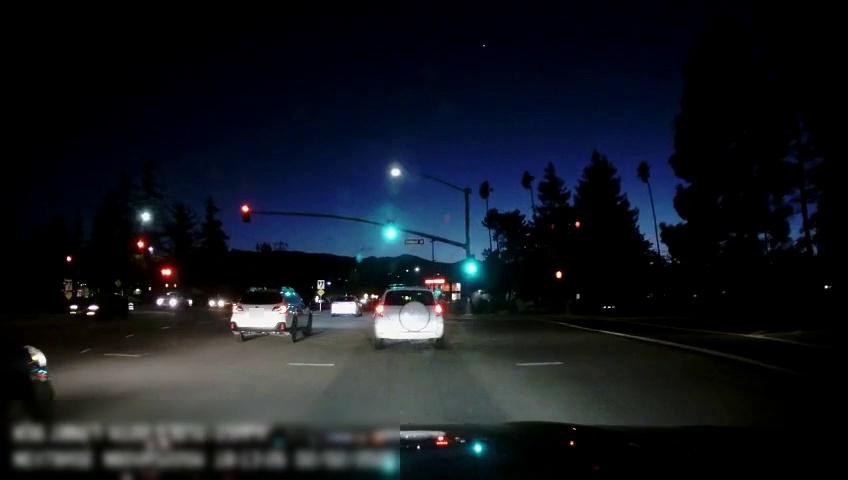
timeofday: Night
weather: Other
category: Drivable Space
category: Vehicles | SUV
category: Vehicles | Truck
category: Vehicles | Car
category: Vehicles | SUV
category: Vehicles | SUV
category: Vehicles | Truck
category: Vehicles | SUV
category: Lanes | Alternate Lane
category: Lanes | Alternate Lane
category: Traffic | Lights
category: Traffic | Lights
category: Traffic | Lights
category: Traffic | Lights
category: Traffic | Lights
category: Traffic | Signs
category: Traffic | Lights
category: Traffic | Signs
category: Traffic | Lights
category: Traffic | Lights
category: Traffic | Lights
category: Traffic | Signs